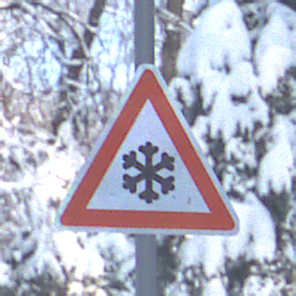
Verkehrszeichen: SchneeOderEisglaette
Umgebung: Outdoor, Nature
Tageszeit: MorningAfternoon
Wetter: Clear
Licht: Natural
Jahreszeit: Winter
Kontrast: LowContrast